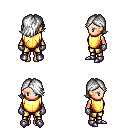
a pixel art fantasy rpg character, female body template, human, light skin, gold chest armor, gold greaves, white swoop hairstyle, metal gloves, metal boots, four views (front, back, left, right), 2x2 character sprite sheet, small pixel art, hard edges, no anti-aliasing